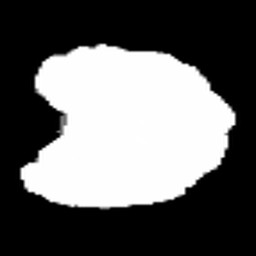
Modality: FA
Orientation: coronal
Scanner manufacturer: siemens
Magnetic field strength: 3 T
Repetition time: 3.6 s
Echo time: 0.092 s